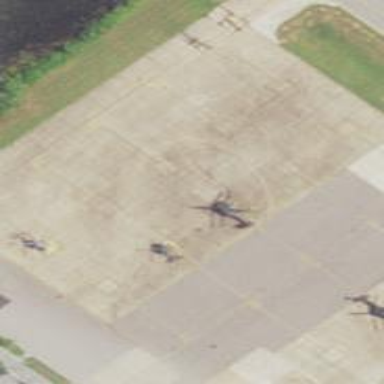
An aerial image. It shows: Image of helipad at airport.